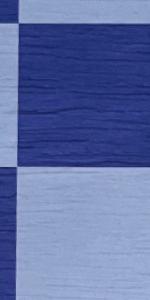
Label: Empty